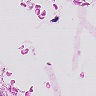
Metastatic tissue present: no